Question: Why is my h1's 'padding: 2em' equal to 64px? I think it should be '16px' * 2.
'''
<!DOCTYPE html>
<html lang="en">
<head>
<style>
h1 {
margin: 0;
background-color: blue;
padding: 2em;
}
</style>
</head>
<body>
<h1>Title</h1>
</body>
</html>
'''
The result:

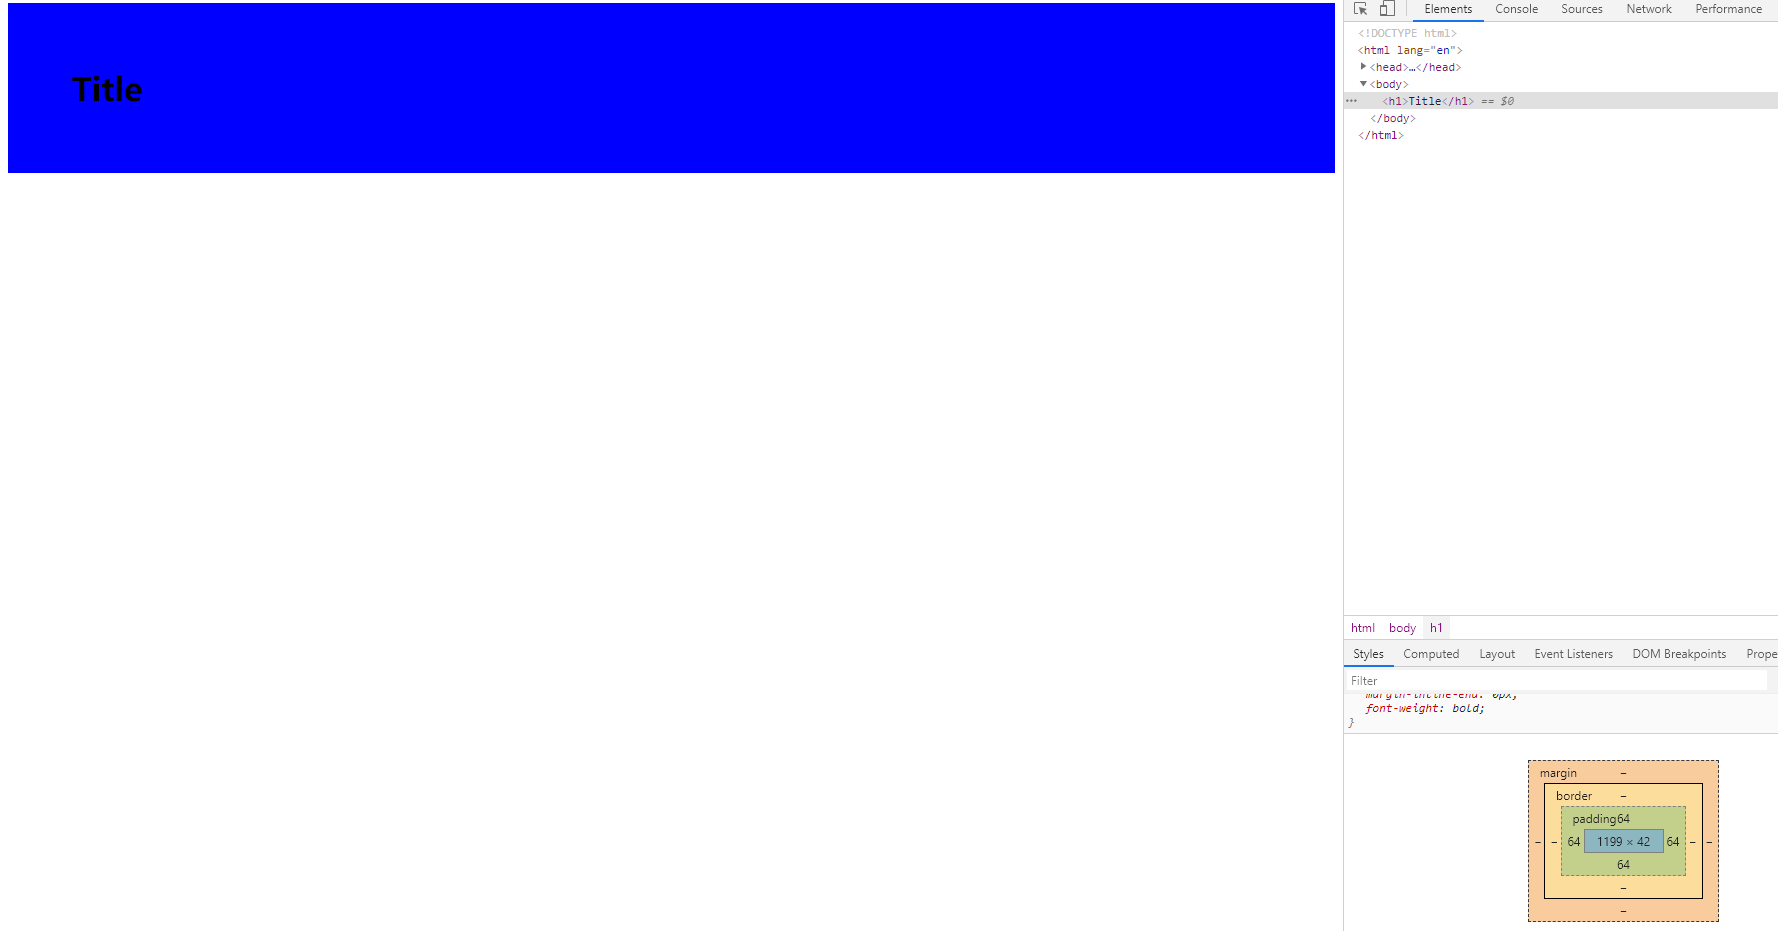
Answer: The 'em' unit refers to the font-size of the current element, so if for your 'h1' 'font-size' is set to 32px (in your case obviously by the browser default settings), '2em' will be 32x2 = 64px.
(You are obviously mixing it up with the 'rem' unit, which refers to the "root" font-size.)